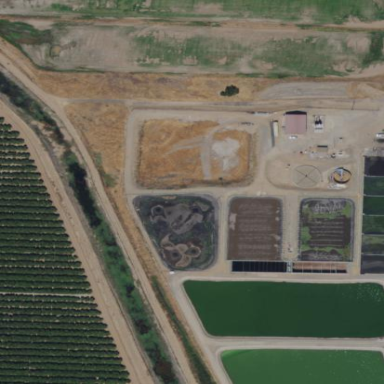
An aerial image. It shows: Reservoir of water next to man-made wastewater plant.